Question: I'm having trouble mapping a many-to-many relationship with a join table. The errror message I am getting is
My db schema is basically:
.
Despite the picture from SQL Server Management Studio, the database is Sqlite.
My mapping file is:
'''
<?xml version="1.0" encoding="utf-8"?>
<hibernate-mapping xmlns="urn:nhibernate-mapping-2.2">
<class name="Design" table="Design">
<id name="DesignID" column="DesignID" type="Int32">
<generator class="native"/>
</id>
<property name="Name" type="String" column="Name" />
<property name="DisplayOrder" type="Int32" column="DisplayOrder" />
<property name="ChangeDate" column="ChangeDate" type="DateTime"/>
<set name="DesignMeasures" table="DesignProperties" cascade="save-update,delete-orphan" >
<key column="DesignID" />
<many-to-many column="PropertyID" class="DesignProperties" unique="true" />
</set>
</class>
<class name="Properties" table="Properties">
<id name="PropertyID" column="PropertyID" type="Int32">
<generator class="native" />
</id>
<property name="Name" type="String" column="Name" />
<property name="Value" type="String" column="Value" />
</class>
<class name="DesignProperties" table="DesignProperties">
<composite-id>
<key-many-to-one class="Design" name="DesignID" column="DesignID" />
<key-many-to-one class="Properties" name="PropertyID" column="PropertyID" />
</composite-id>
</class>
</hibernate-mapping>
'''
I know I'm doing something wrong, but I can't figure it out. What am I doing wrong? How do I fix it?
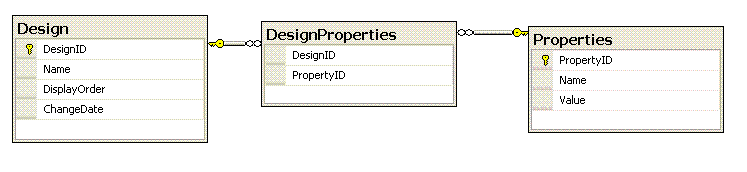
Answer: DesignProperties is either a many-to-many relationship or an entity, not both.
Since it doesn't have any properties of its own, I'd remove the DesignProperties class along with its mapping, and just leave a collection of 'Property' (not ; your class name should be singular) in 'Design'.